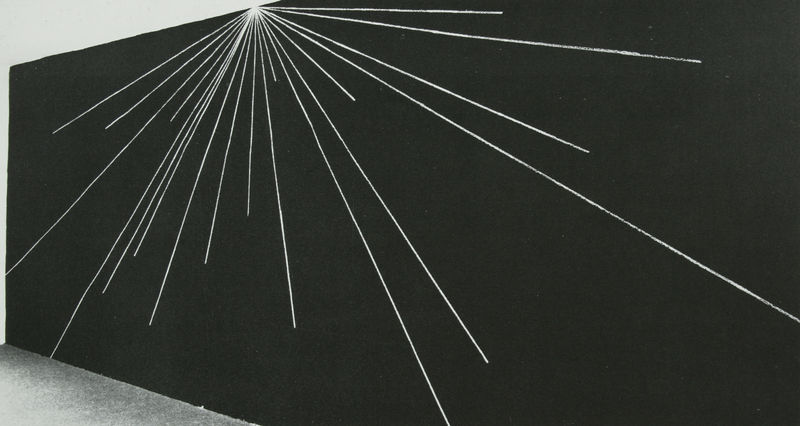
Titel: Four-part drawing on six walls
Künstler: Sol Lewitt
Schlagwörter: dunkel, weiß, dreieck, grau, hell, licht, raum, schwarz, wand, sonne, boden, schräg, ecke, abstrakt, modern, schattierung, linien, streng, striche, stern, strahlen, linie, punkt, strahl, flecken, geometrisch, fluchtpunkt, blitz, zentrum, sol, wandbild, lewitt, installation, winkel, zentriert, radial, funken, lichtpunkt, sol lewitt, laser